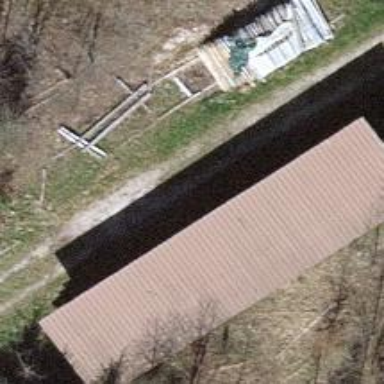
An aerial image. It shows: Warehouse.